Question: >
<URL>
I am coding an app which will have a 'No Border'. It will also have a 'BackgroundImage'[which would be displayed as a slideshow; changed with a timer].
## Sample Image [you may need to download this to experience the transparency] :

I have tried the following two methods to accomplish this :
- 'WindowsFormsApplication'I used the 'TransparencyKey' property of the 'Form' along with setting the same 'Background' Colour.[I used 'Fuchsia']. Now some of the pixels in the border had the colour 'Fuchsia'.- 'WindowsPresentationFoundation'I used the 'AllowsTransparency' of the 'Window' and set the 'Background' to the Image and the image was displayed correctly with transparency. Now I have to add another image at a point [by setting the margin] which i noted before in Paint.
But this causes to set a wrong margin!
### Update :
In WPF, If I use the 'BackgroundImage' in the Grid, it solves the margin problem but the Transparency just does not work and makes the transparent regions white!
Please give some hints to get out of this problem!
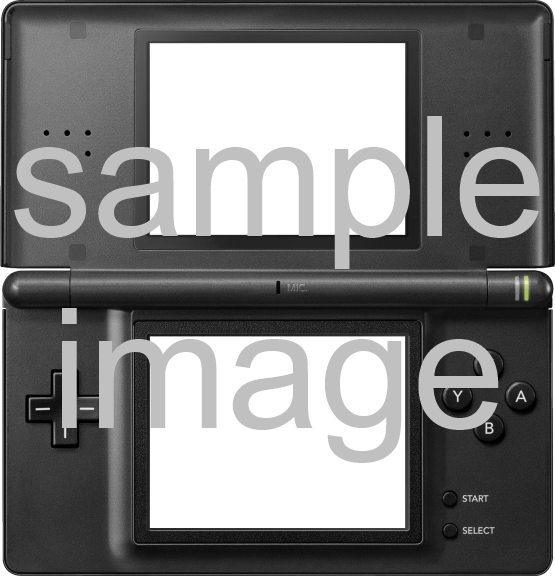
Answer: It is a problem caused by the image. You can see it when you load it in, say, Paint.NET and zoom in so you can see the individual pixels. The upper left corner looks like this:

Note how the pixels on the edge are partially transparent. So if you draw this image on top of a background of, say, Fuchsia then those edge pixels are no longer gray, they blend with the background and produce a color. Which no longer matches the TransparencyKey so the video adapter won't filter them. You'll see them as a fringe of various shades of magenta.
You'll need to edit the image to give it a "hard" edge without any transparency.